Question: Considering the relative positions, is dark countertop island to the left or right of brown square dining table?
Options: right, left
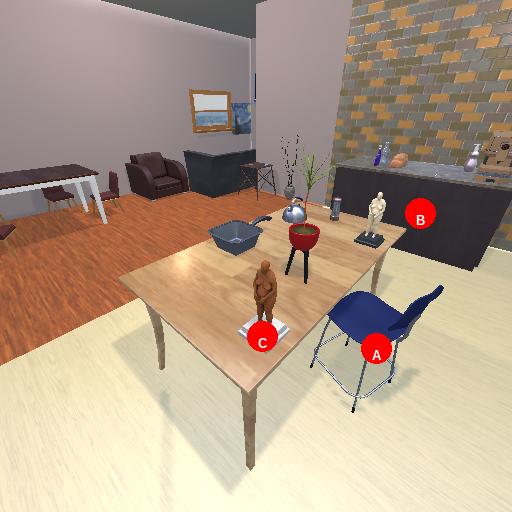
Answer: right